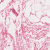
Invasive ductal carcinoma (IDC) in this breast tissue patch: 0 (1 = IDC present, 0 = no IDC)